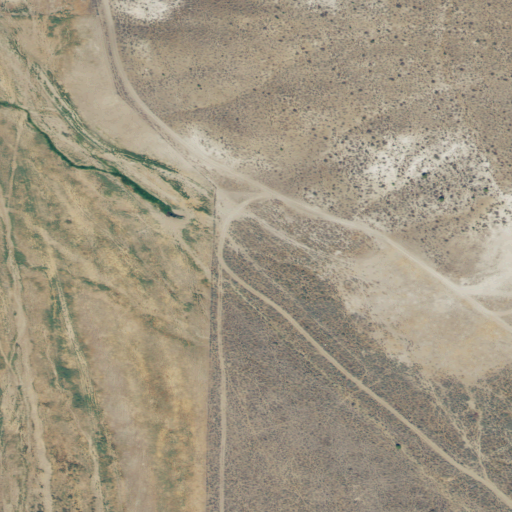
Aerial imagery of valley in Oregon named Jennison Gulch containing shrub, grassland, open development, medium intensity development, and low intensity development